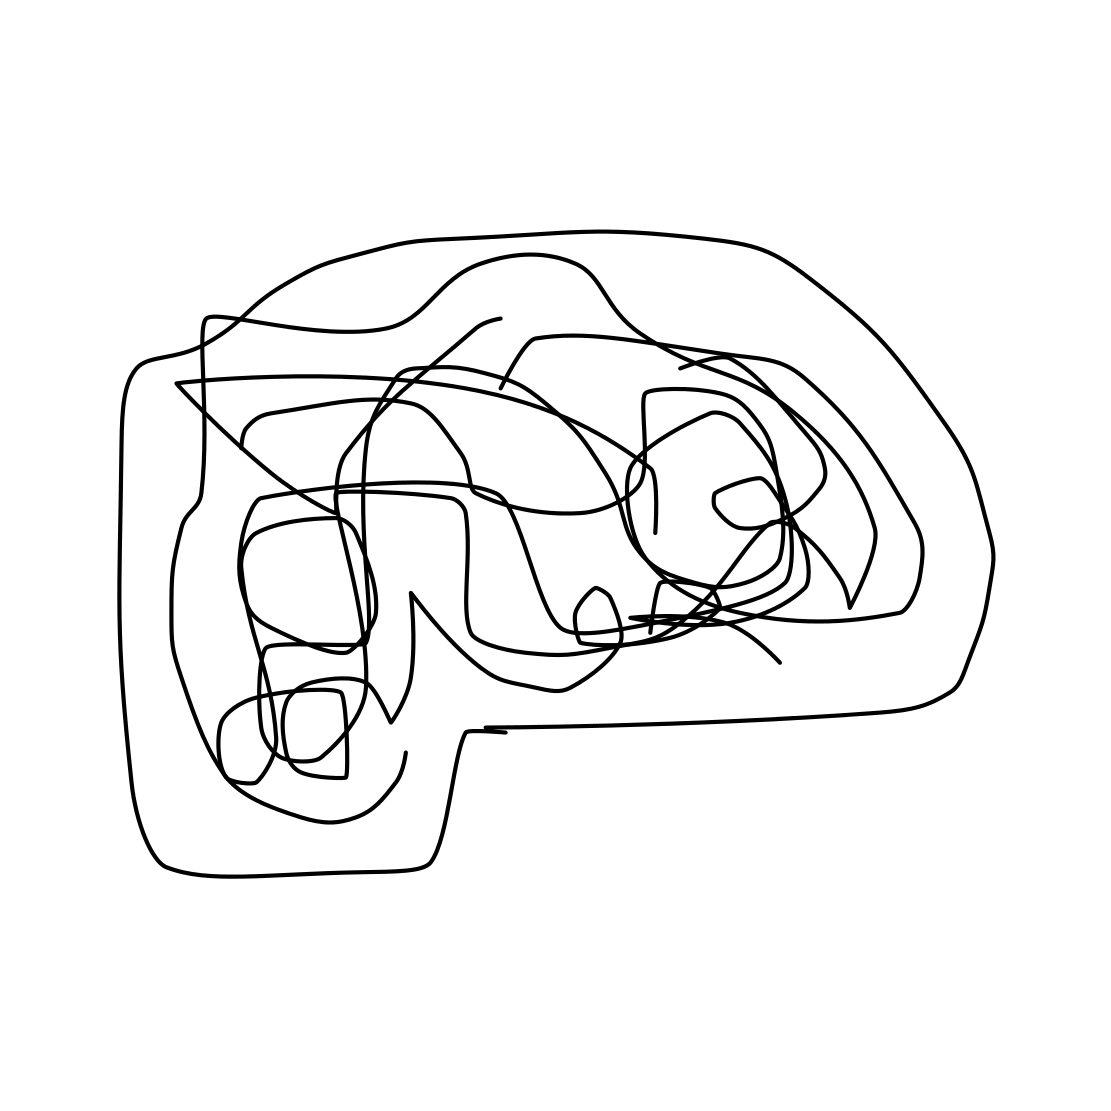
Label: brain